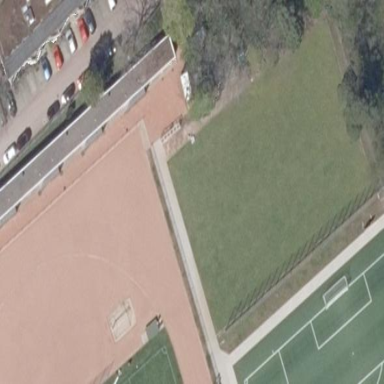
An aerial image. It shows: Grass pitch used for soccer and athletics leisure activities.